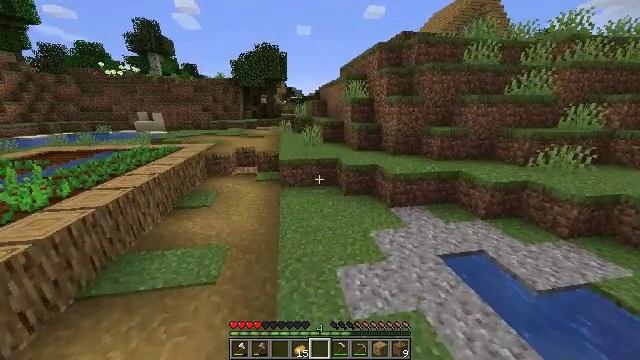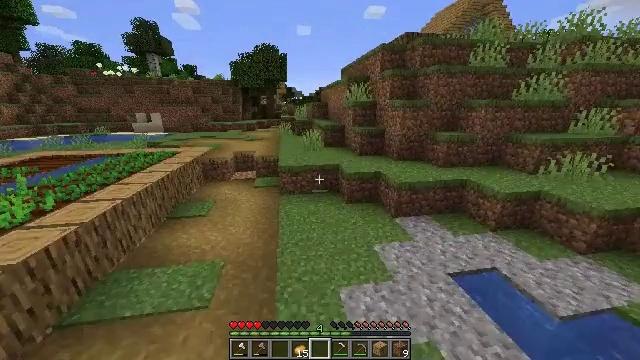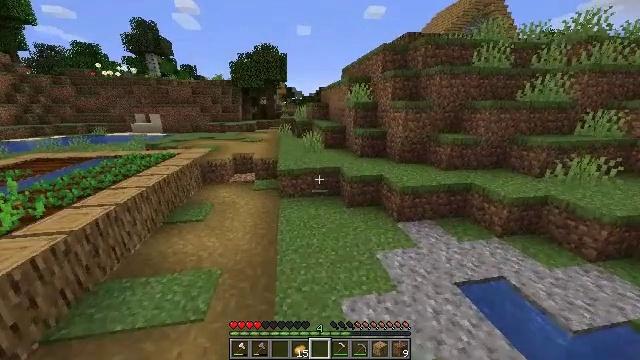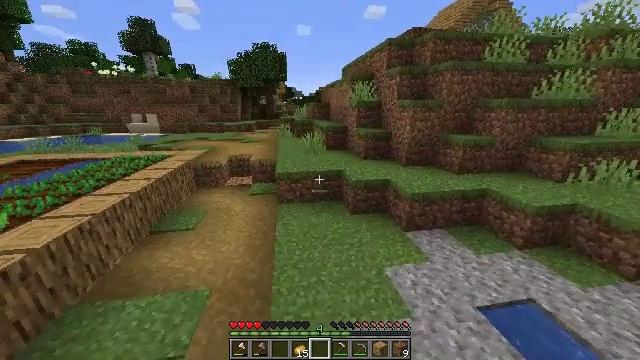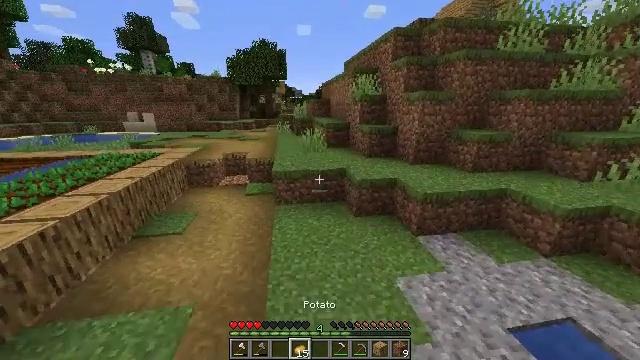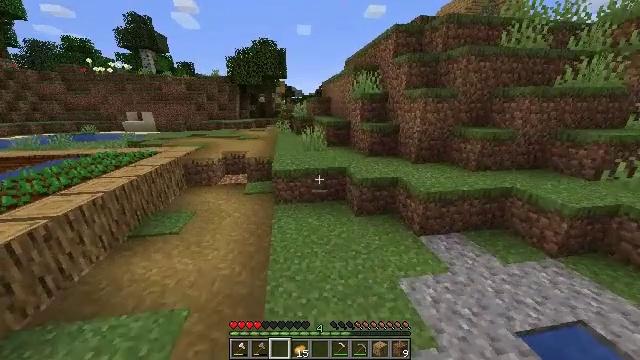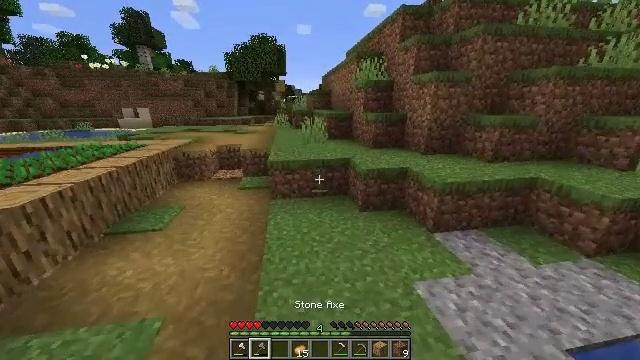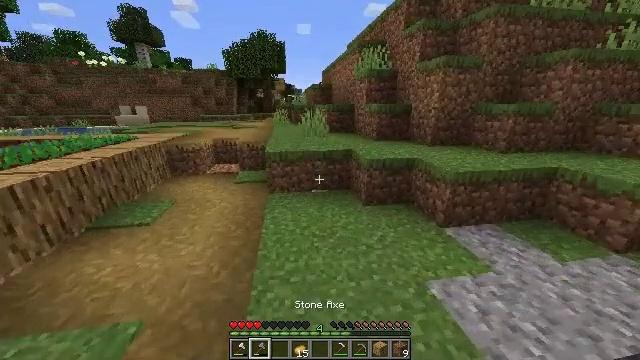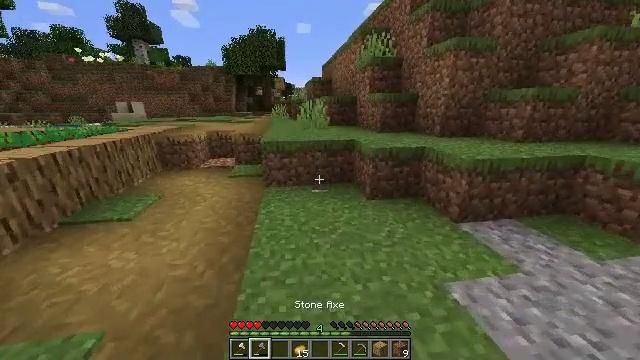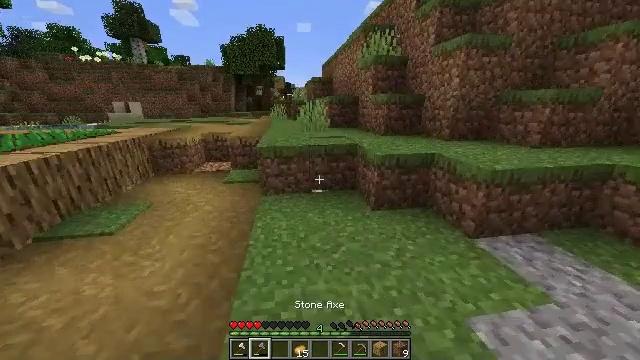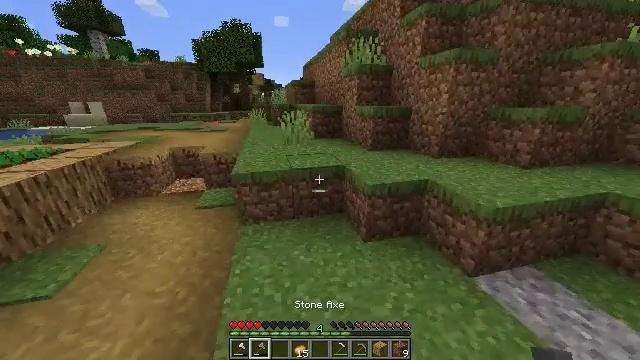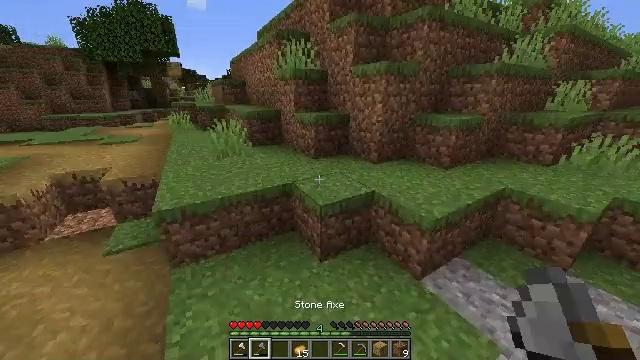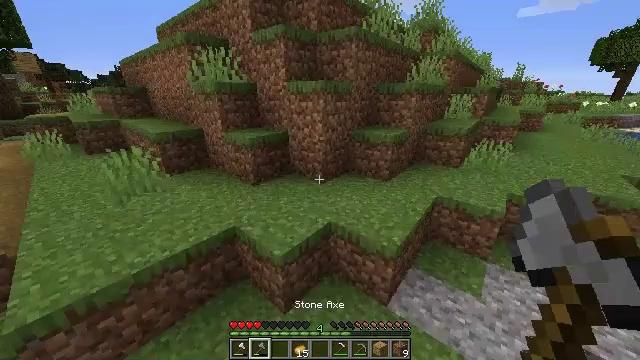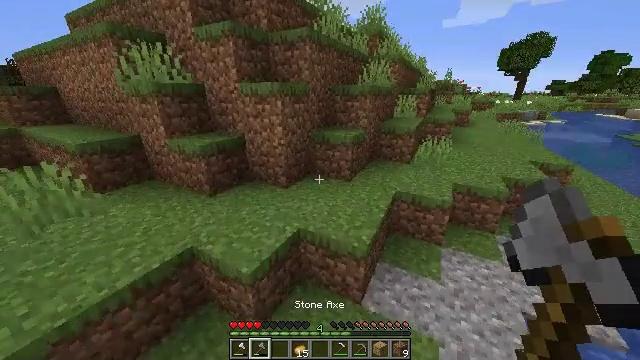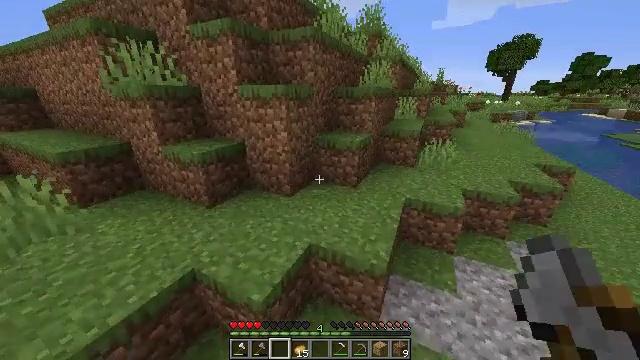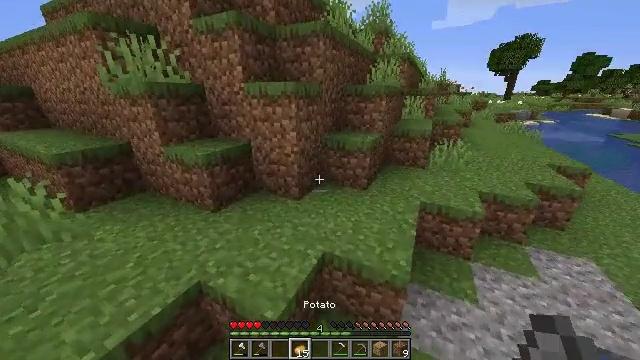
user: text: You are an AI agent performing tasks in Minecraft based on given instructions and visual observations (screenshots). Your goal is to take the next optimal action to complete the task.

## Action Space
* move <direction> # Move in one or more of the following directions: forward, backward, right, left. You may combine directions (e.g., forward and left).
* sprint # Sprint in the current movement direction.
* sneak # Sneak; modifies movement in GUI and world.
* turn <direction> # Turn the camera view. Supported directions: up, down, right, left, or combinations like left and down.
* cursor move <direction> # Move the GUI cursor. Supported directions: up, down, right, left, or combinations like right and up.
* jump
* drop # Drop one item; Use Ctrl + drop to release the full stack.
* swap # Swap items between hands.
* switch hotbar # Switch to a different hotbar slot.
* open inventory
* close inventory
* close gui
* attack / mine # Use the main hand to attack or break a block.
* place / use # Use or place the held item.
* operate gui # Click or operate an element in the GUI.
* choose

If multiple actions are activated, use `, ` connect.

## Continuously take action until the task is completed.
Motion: motion action
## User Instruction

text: Destroy the bee nest.
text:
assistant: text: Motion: move forward, sprint, jump
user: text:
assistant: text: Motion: move forward, sprint, jump
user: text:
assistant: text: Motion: move forward, sprint, jump
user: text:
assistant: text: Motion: move forward, sprint, jump
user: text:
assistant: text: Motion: move forward, sprint, jump
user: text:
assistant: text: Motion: move forward, sprint, jump
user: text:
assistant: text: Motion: move forward, sprint, jump
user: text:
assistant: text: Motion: move forward, sprint, jump
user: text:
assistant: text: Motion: move forward, sprint, jump
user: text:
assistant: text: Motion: move forward, sprint, turn right and down, jump
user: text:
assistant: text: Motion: move forward, sprint, turn right and down, jump
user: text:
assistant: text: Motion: move forward, sprint, turn right, jump
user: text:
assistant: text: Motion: move forward, sprint, turn right, jump
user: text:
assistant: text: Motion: move forward, sprint, turn right, jump
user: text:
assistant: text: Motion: move forward, sprint, jump
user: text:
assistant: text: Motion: move forward, sprint, jump
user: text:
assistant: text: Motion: move forward, sprint, jump
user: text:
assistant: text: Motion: move forward, sprint, jump
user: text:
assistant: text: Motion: move forward, sprint, jump
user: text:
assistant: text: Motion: move forward, sprint, jump
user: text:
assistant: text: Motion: move forward, sprint, jump
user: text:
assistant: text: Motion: move forward, sprint, jump
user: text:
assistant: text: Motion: move forward, sprint, jump
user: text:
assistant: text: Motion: move forward, sprint, jump
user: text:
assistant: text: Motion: move forward, sprint, turn down, jump
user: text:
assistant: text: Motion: move forward, sprint, turn right and down, jump
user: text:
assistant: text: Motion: move forward, sprint, turn right, jump
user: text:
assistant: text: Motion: move forward, sprint, turn right, jump
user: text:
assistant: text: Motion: move forward, sprint, turn right and up, jump
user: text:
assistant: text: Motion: move forward, sprint, jump